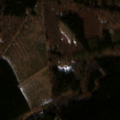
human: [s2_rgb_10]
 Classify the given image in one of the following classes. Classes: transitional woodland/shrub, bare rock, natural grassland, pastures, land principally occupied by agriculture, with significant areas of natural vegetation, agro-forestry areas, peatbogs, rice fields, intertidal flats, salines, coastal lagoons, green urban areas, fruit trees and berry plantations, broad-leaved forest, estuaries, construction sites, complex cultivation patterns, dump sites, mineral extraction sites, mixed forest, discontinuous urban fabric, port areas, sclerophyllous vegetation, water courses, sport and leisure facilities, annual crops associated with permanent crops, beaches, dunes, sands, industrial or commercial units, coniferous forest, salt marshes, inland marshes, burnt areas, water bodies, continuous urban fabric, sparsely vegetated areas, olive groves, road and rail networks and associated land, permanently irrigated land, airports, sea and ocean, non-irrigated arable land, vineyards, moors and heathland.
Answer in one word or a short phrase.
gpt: broad-leaved forest, coniferous forest, mixed forest, transitional woodland/shrub